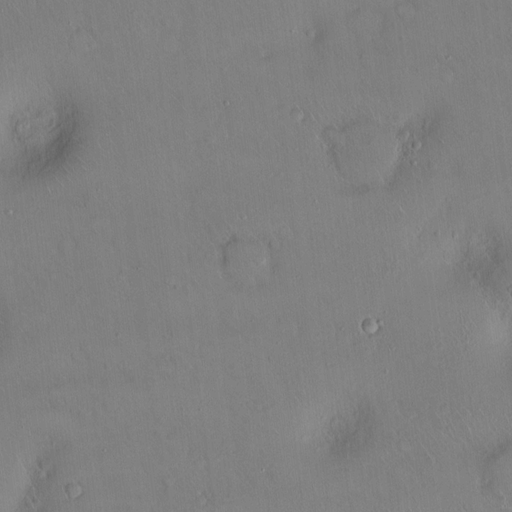
Objects detected: cone, cone, cone, cone, cone, cone